【题型】解答题　【知识点】解析几何　【难度】medium
已知双曲线 $C:\frac{x^2}{a^2}-\frac{y^2}{b^2}=1\ (a>0,b>0)$ 的左、右焦点为 $F_1,F_2$。

\begin{enumerate}
    \item 若双曲线 $C$ 的离心率为 $\sqrt{2}$，且 $M(0,2\sqrt{6})$，$\triangle MF_1F_2$ 是正三角形，求 $C$ 的方程；
    \item 若 $a=1$，点 $M$ 在双曲线 $C$ 的右支上，且直线 $F_1M$ 的斜率为 $\frac{1}{b}$。若 $\angle F_1MF_2=\frac{3\pi}{4}$，求 $b$。
    \item 在(1)的条件下，若动直线 $l$ 与 $C$ 恰有 1 个公共点 $P$ 且与 $C$ 的两条渐近线分别交于 $A$、$B$，记 $\triangle AOP$ 的面积为 $S_1$，$\triangle BOP$ 的面积为 $S_2$（$O$ 是坐标原点），问：$\frac{1}{S_1}+\frac{1}{S_2}$ 是否存在最小值？若存在，求出该最小值，若不存在，说明理由。
\end{enumerate}
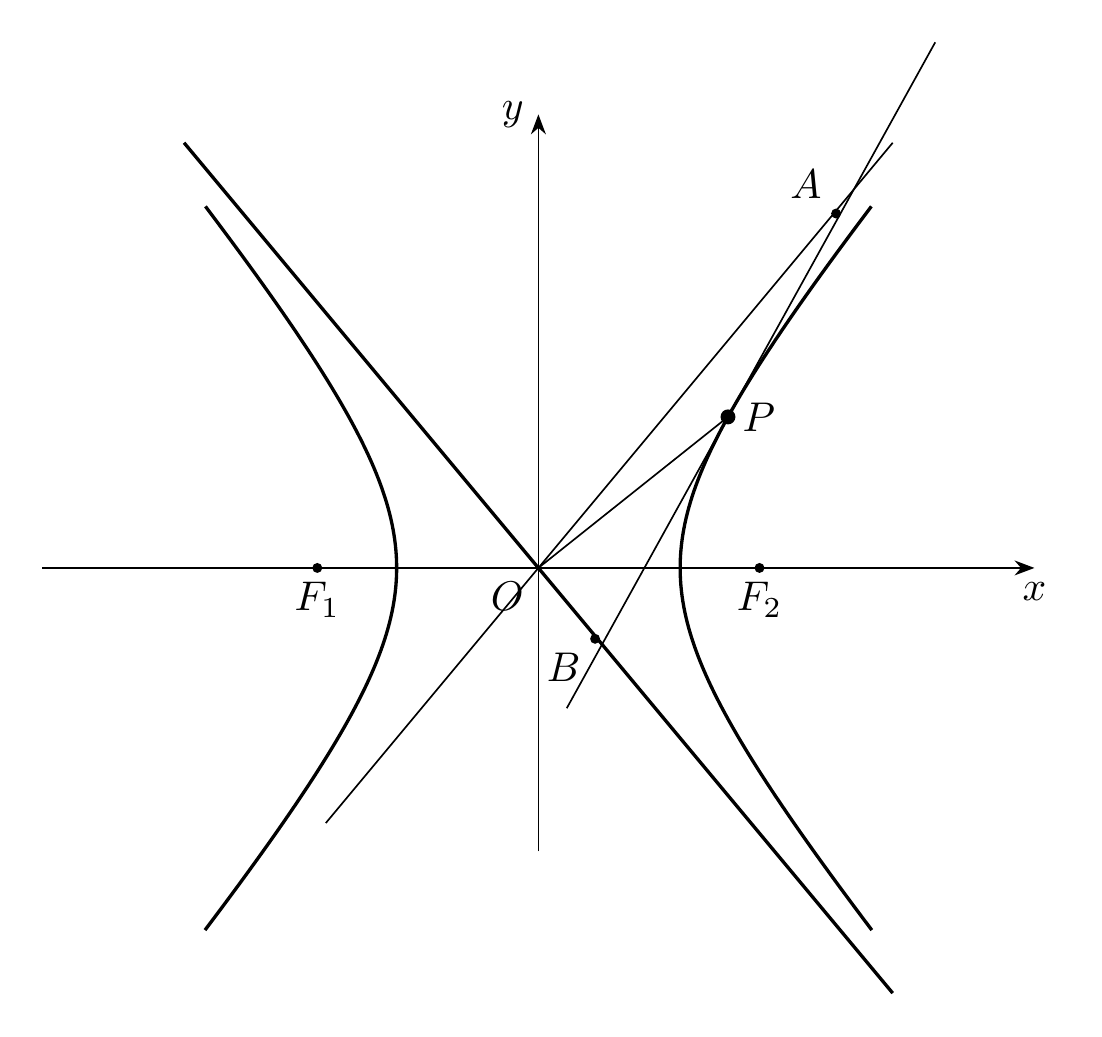
【解答】
\textbf{【答案】}
\begin{enumerate}
    \item $\frac{x^2}{4}-\frac{y^2}{4}=1$;
    \item $b=2+\sqrt{2}$;
    \item 存在，最小值为 $1$.
\end{enumerate}

\textbf{【解析】}

(1) 由题意得 $e=\frac{c}{a}=\sqrt{2}$，又 $M(0,2\sqrt{6})$，且 $\triangle MF_1F_2$ 是正三角形，

所以 $c=\frac{2\sqrt{6}}{\sqrt{3}}=2\sqrt{2}$，

所以 $a=2,\ b=2$，故双曲线 $C$ 的方程为 $\frac{x^2}{4}-\frac{y^2}{4}=1$。

(2) $\because$ 直线 $F_1M$ 的斜率为 $\frac{1}{b}$，$\therefore \tan\angle MF_1F_2=\frac{1}{b},\ a>0,\ \therefore \sin\angle MF_1F_2=\frac{1}{c}$，又 $\angle F_1MF_2=\frac{3\pi}{4}$，

设 $|F_2M|=t$，则 $|F_1M|=t+2$，$\therefore$ 在 $\triangle MF_1F_2$ 中由正弦定理可得：$\frac{t}{\frac{1}{c}}=\frac{2c}{\frac{\sqrt{2}}{2}},\ \therefore t=2\sqrt{2}$。

在 $\triangle MF_1F_2$ 中由余弦定理可得：$4c^2=(2\sqrt{2}+2)^2+(2\sqrt{2})^2+2\cdot 2\sqrt{2}\cdot (2\sqrt{2}+2)\cdot \frac{\sqrt{2}}{2}$，

解得 $c^2=7+4\sqrt{2},\ \therefore b^2=6+4\sqrt{2}$，即 $b=2+\sqrt{2}$。

(3) $\frac{1}{S_1}+\frac{1}{S_2}$ 存在最小值。不妨设 $l:x=my+t$，联立 $\begin{cases}x=my+t\\\frac{x^2}{4}-\frac{y^2}{4}=1\end{cases}$，消 $x$ 得 $(m^2-1)y^2+2mty+t^2-4=0$，

由 $\Delta\begin{cases}m^2-1\neq 0\\\Delta=4m^2t^2-4(m^2-1)(t^2-4)=0\end{cases}$，得 $4m^2+t^2=4$，

联立 $\begin{cases}x=my+t\\y=x\end{cases}$，得 $A\left(\frac{t}{1-m},\frac{t}{1-m}\right)$，同理得 $B\left(\frac{t}{1+m},-\frac{t}{1+m}\right)$，

所以 $S_{\triangle OAB}=\frac{1}{2}OA\cdot OB=\frac{1}{2}\times\sqrt{2}\cdot\left|\frac{t}{1+m}\right|\cdot\sqrt{2}\cdot\left|\frac{t}{1-m}\right|=|\frac{4-4m^2}{1-m^2}|=4$，

即 $S_1+S_2=S_{\triangle OAB}=4$，所以 $\frac{1}{S_1}+\frac{1}{S_2}=\frac{S_1+S_2}{S_1S_2}=\frac{4}{S_1S_2}\ge\frac{4}{\left(\frac{S_1+S_2}{2}\right)^2}=1$

当且仅当 $S_1=S_2$ 时等号成立。所以 $\frac{1}{S_1}+\frac{1}{S_2}$ 存在最小值，且最小值为 $1$。